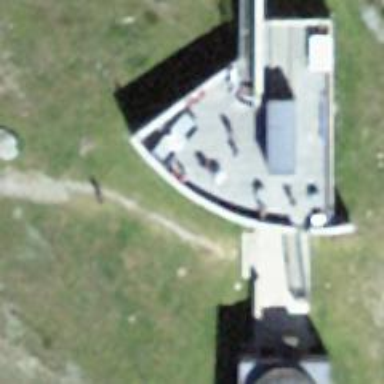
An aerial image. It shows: Observatory building.